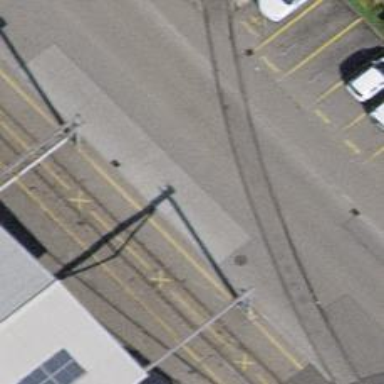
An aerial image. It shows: Bus stop with platform for public transport.